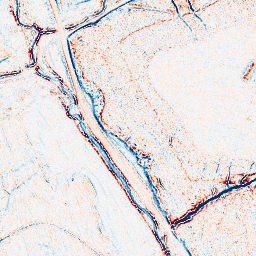
Category: edge_preserving
Decomposition family: anisotropic_diffusion
Decomposition parameters: iterations: 10
kappa: 50
gamma: 0.1
Upsampling method: edge_directed
Upsampling parameters: scale: 2
Upsampling scale: 2